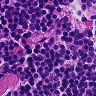
Metastatic tissue present: no